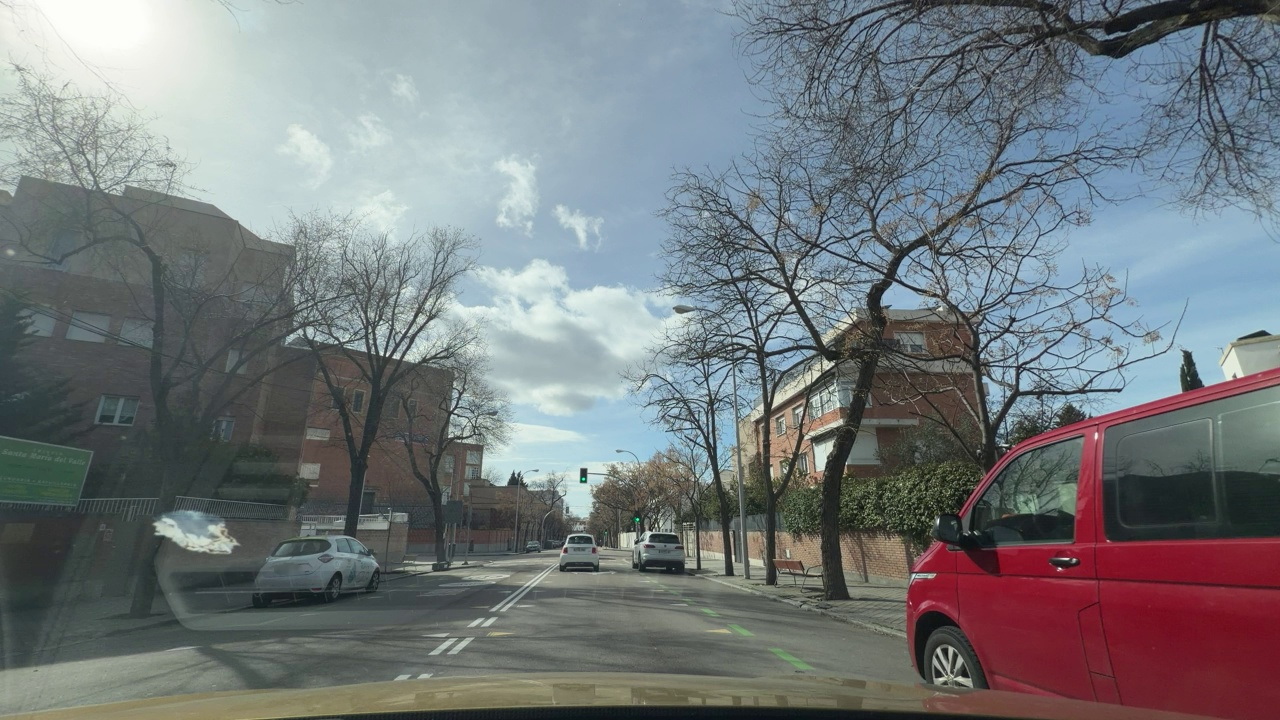
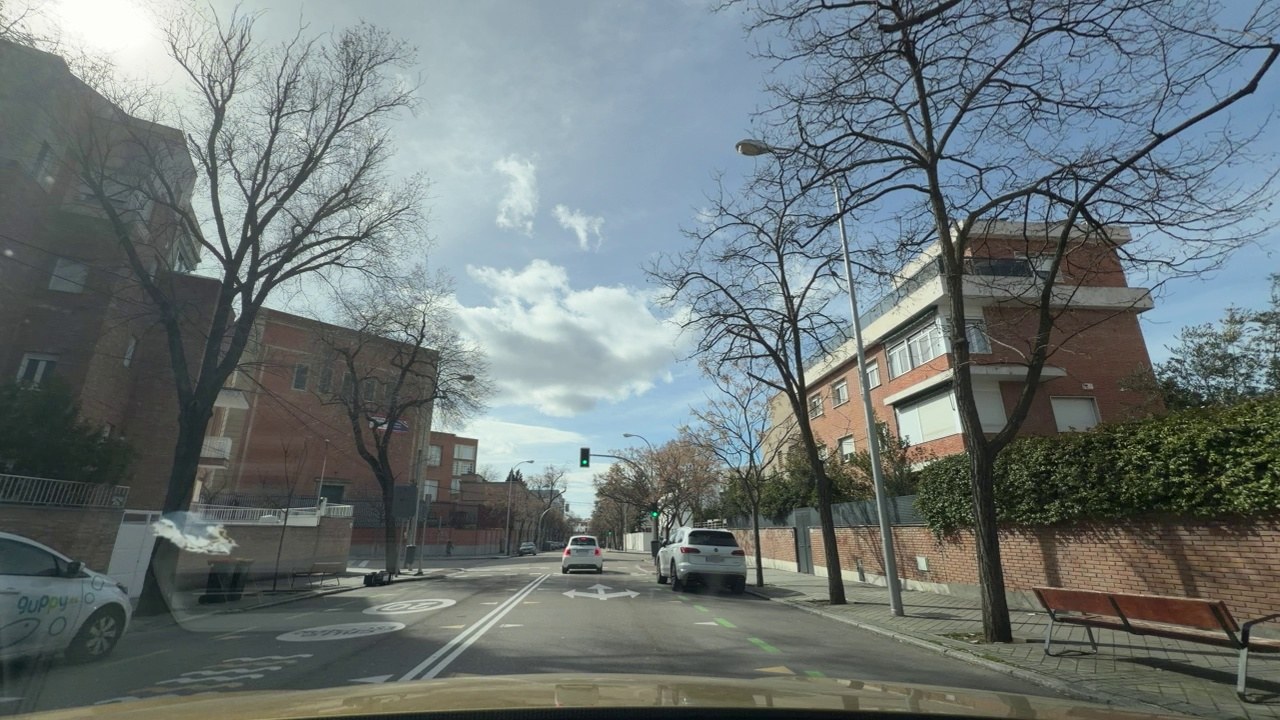
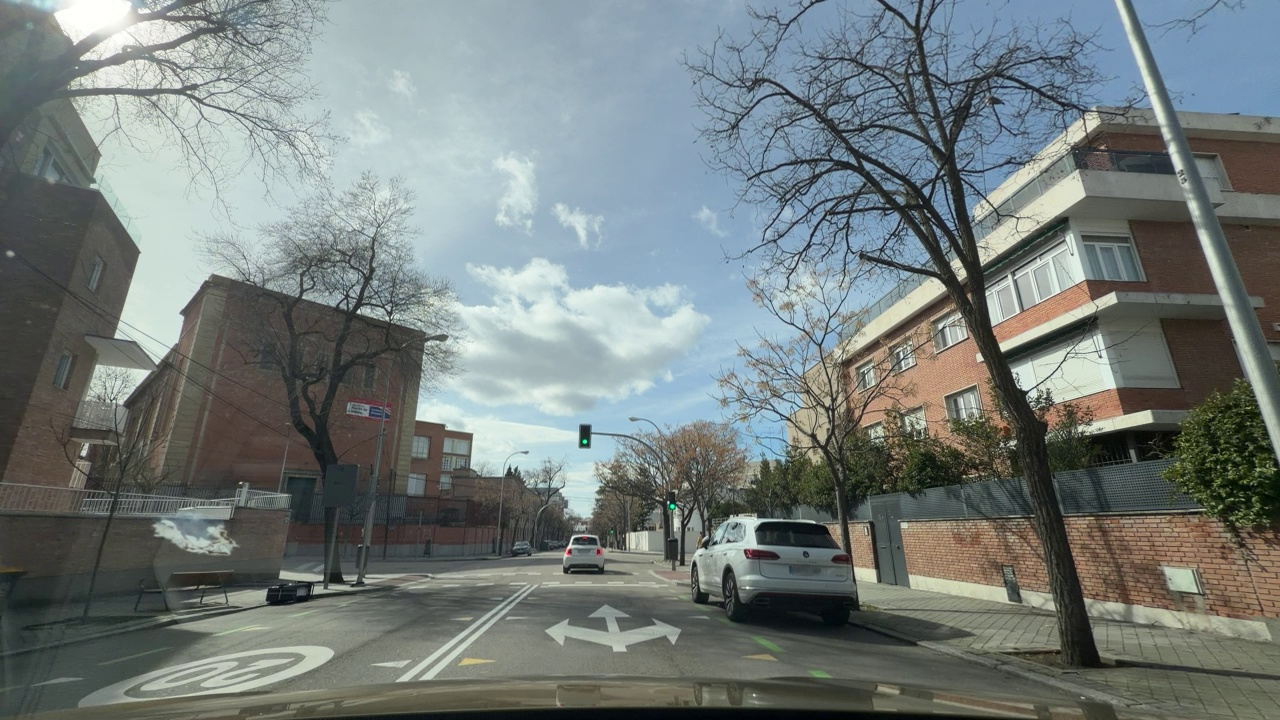
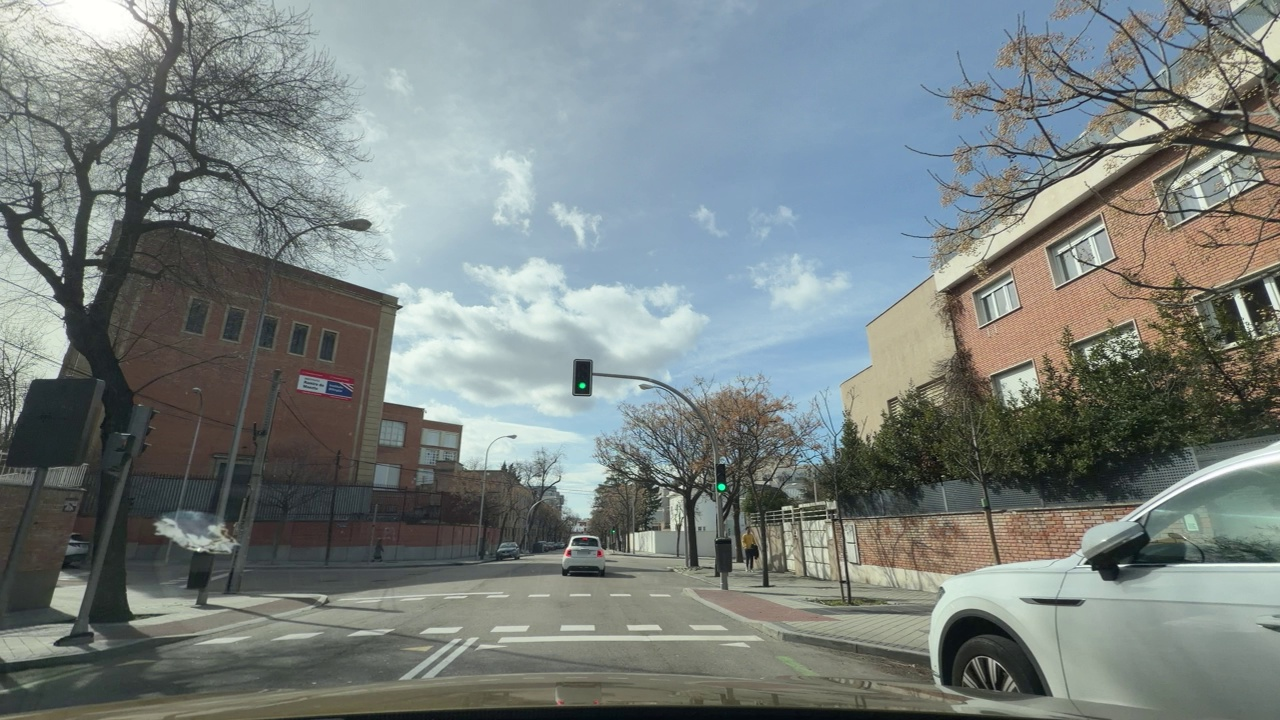
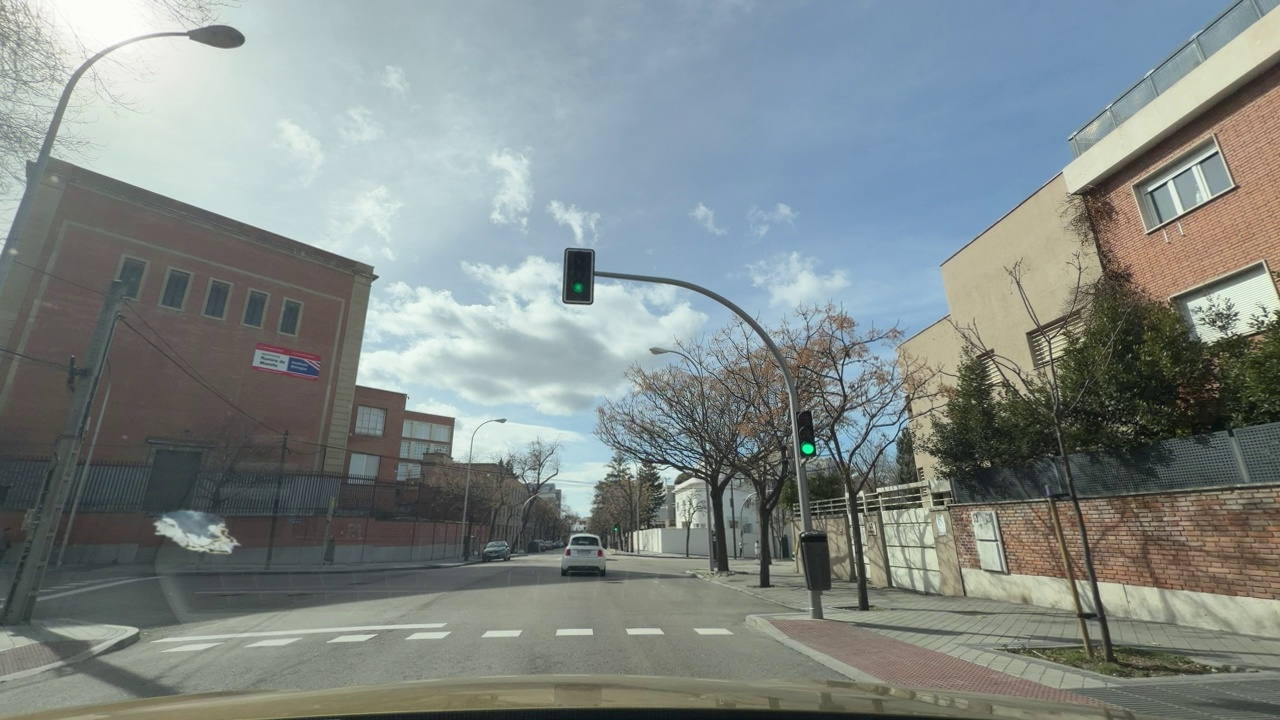
Situation: Lateral parked car
Question: Are vehicles present on the right side of the ego lane?
Answer: Yes
Reasoning: Parked cars are present on the right. On the pictures in can be seen a red van, and a white car on the right

Situation: Lateral parked car
Question: Are vehicles parked parallel or perpendicular to the roadway near the ego lane?
Answer: Yes
Reasoning: Cars are parked parallel

Situation: Lateral parked car
Question: Does the environment indicate an urban road where curbside parking is permitted?
Answer: Yes
Reasoning: Curbside parking is permitted since we are driving in a urban enviroment based on the road, building and presence of curb

Situation: Lateral parked car
Question: Is the ego vehicle traveling in a middle lane with traffic lanes on both sides?
Answer: No
Reasoning: Road cosist in two lanes, and ego is driving in its lane, on the right part of the road

Situation: Lateral parked car
Question: Are vehicles present on the left side of the ego lane?
Answer: Yes
Reasoning: There are some parallel parked cars also on the left